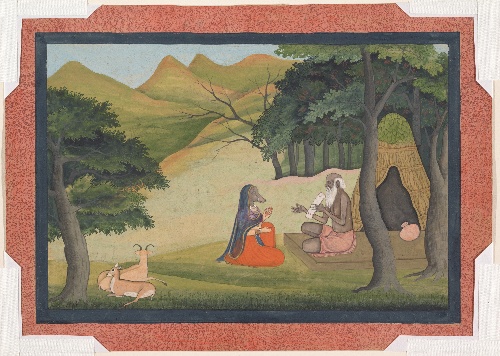
Date: ca. 1790
Object type: Folio
Classification: Paintings
Medium: Ink and opaque watercolor on paper
Culture: India (Punjab Hills, Guler)
Dimensions: 8 1/4 x 11 1/2 in. (21 x 29.2 cm)
Department: Asian Art
Credit line: Gift of Steven Kossak, The Kronos Collections, 1979
Accession year: 1979
Repository: Metropolitan Museum of Art, New York, NY
Tags: Men|Queens|Deer